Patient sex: M
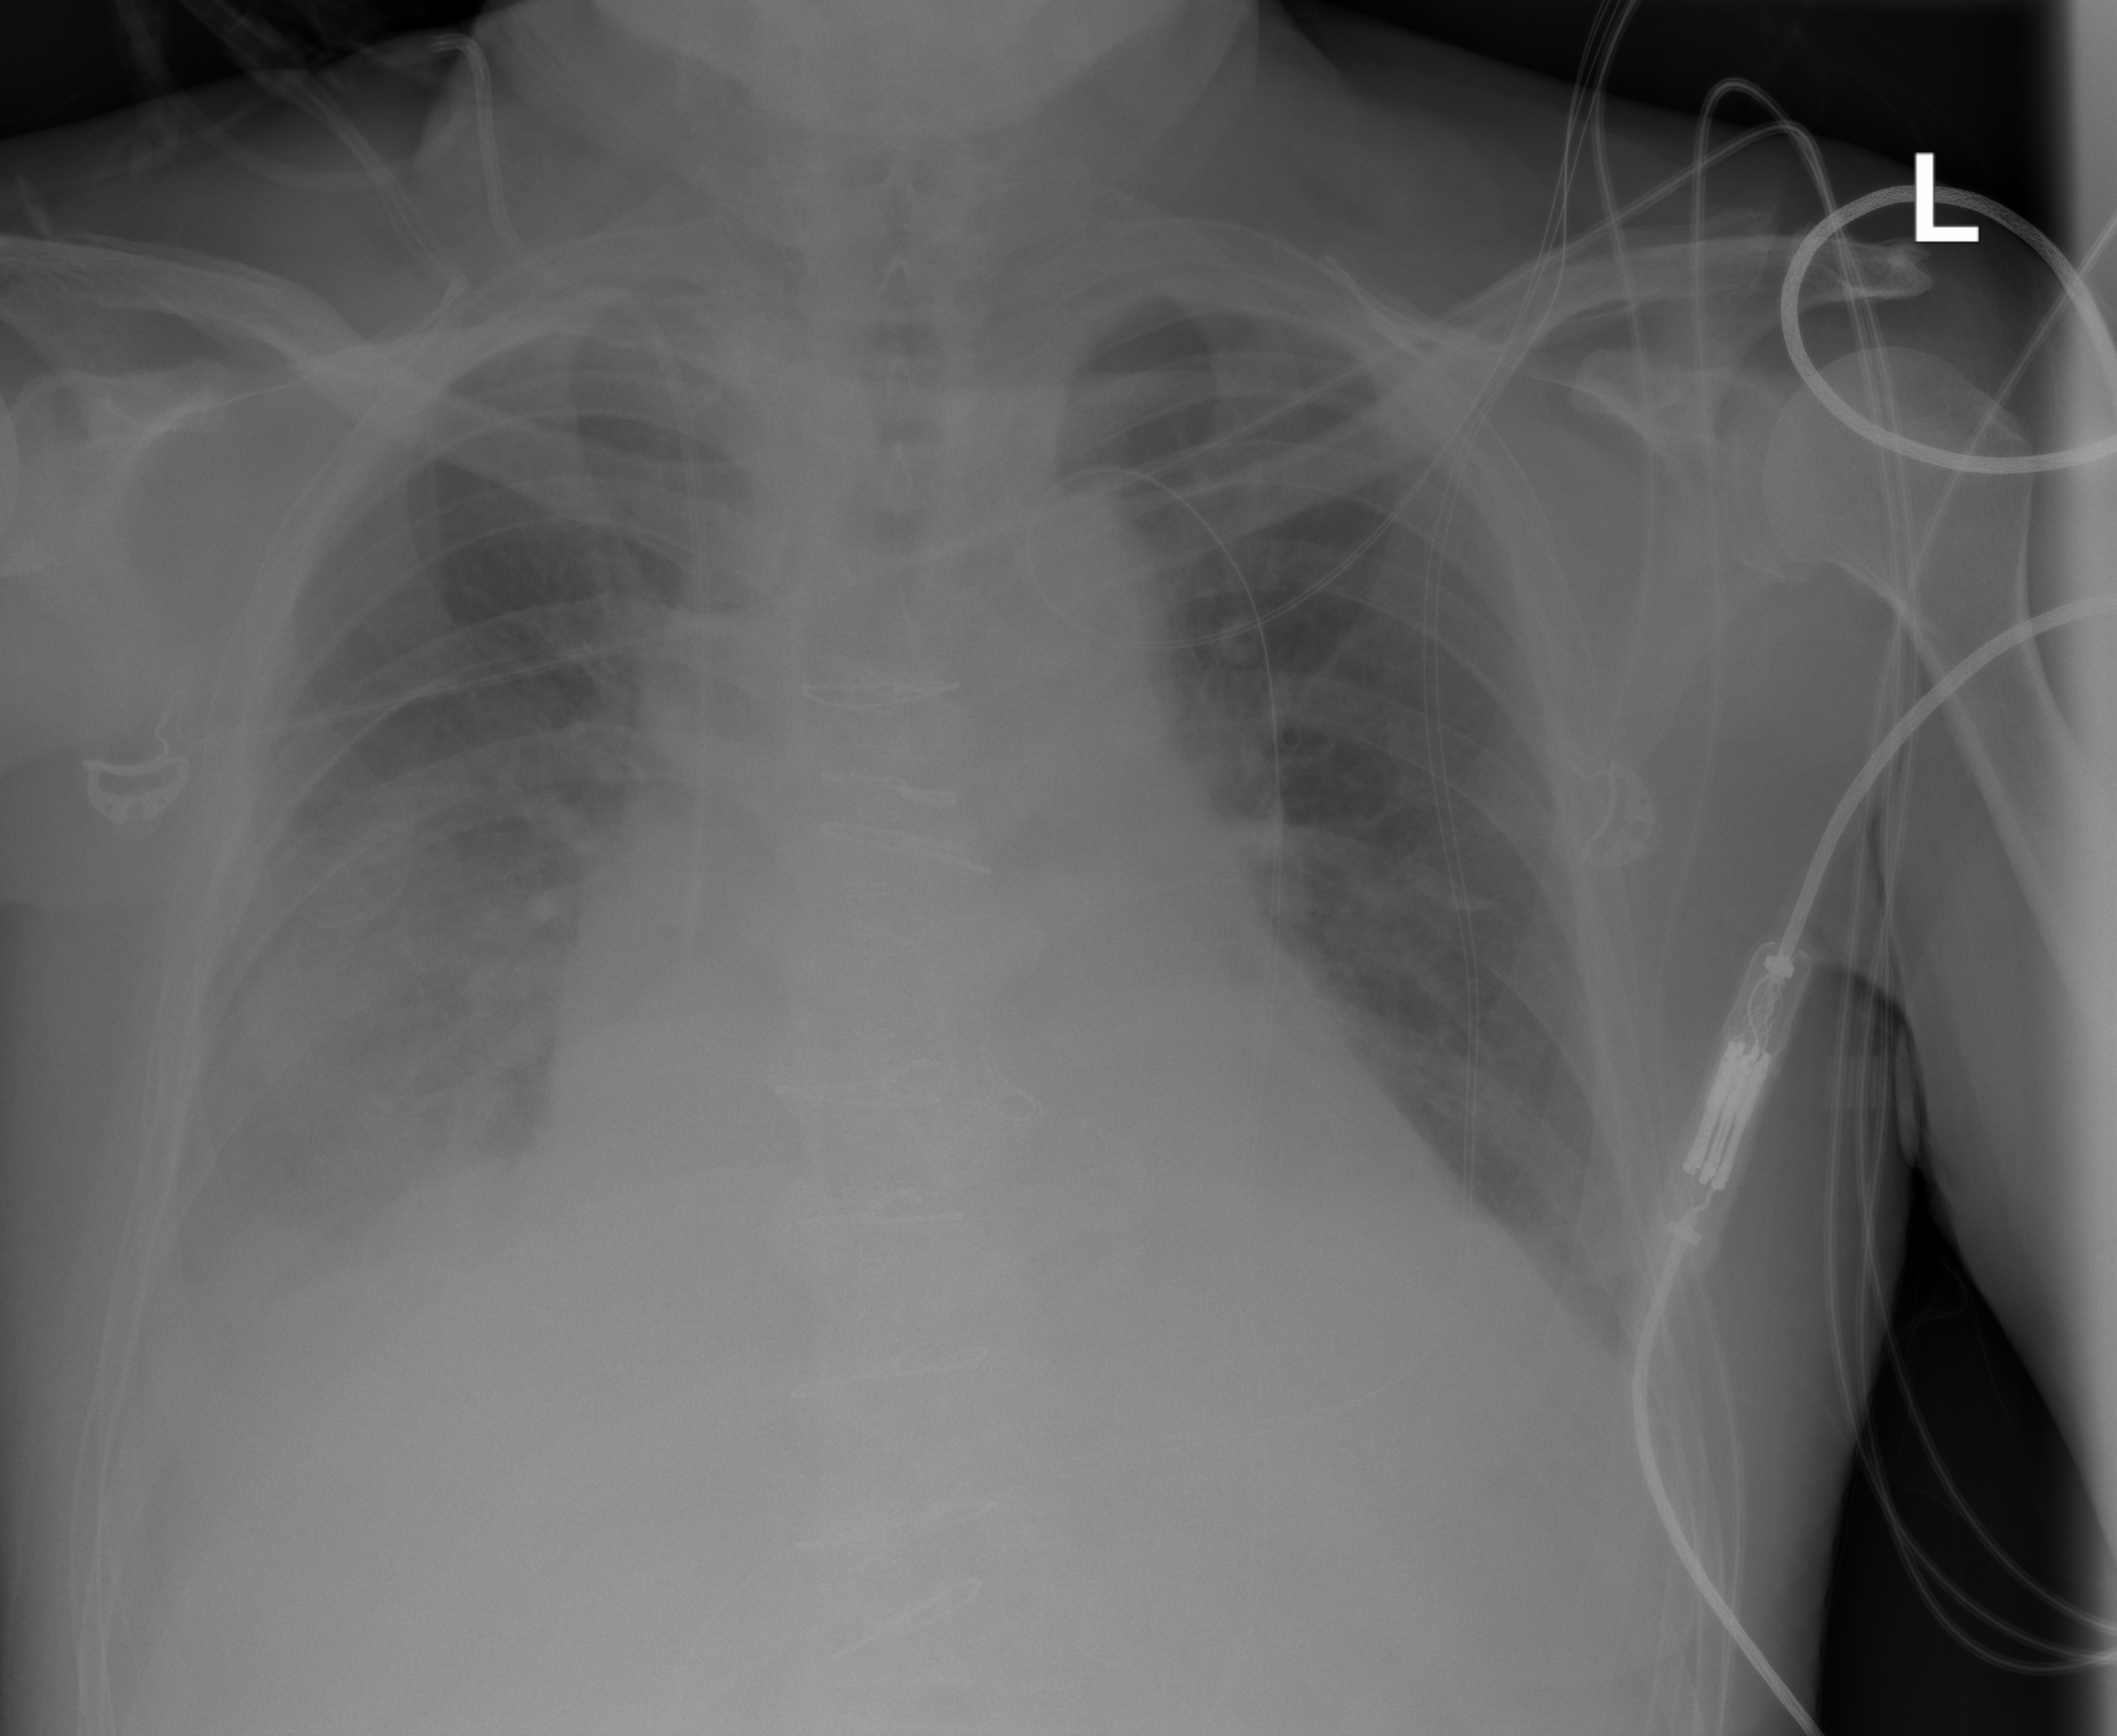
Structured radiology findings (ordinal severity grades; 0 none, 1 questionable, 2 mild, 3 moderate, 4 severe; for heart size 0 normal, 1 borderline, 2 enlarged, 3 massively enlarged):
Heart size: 1
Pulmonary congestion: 2
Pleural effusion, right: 2
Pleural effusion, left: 0
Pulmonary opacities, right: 0
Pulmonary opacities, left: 0
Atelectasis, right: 2
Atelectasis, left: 0